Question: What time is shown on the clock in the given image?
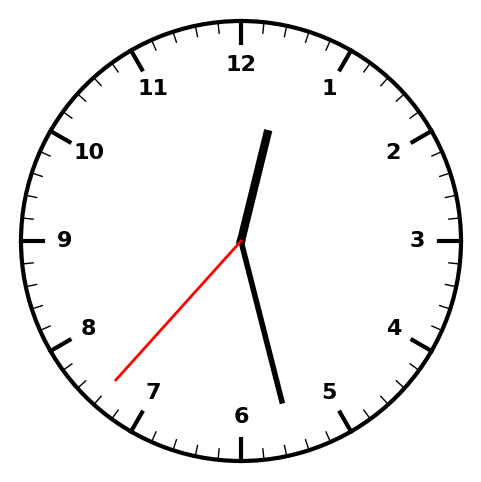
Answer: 12:27:37